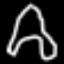
Label: The Eiffel Tower